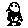
Label: bird